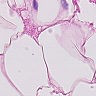
Metastatic tissue present: no